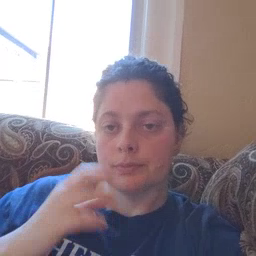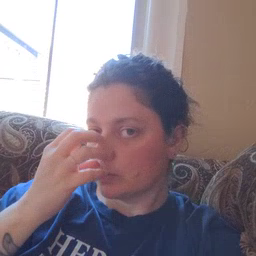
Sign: clown